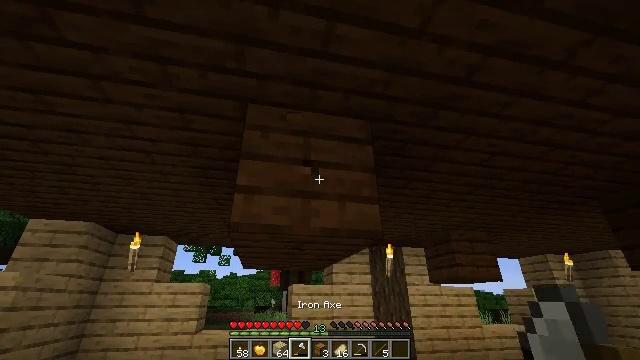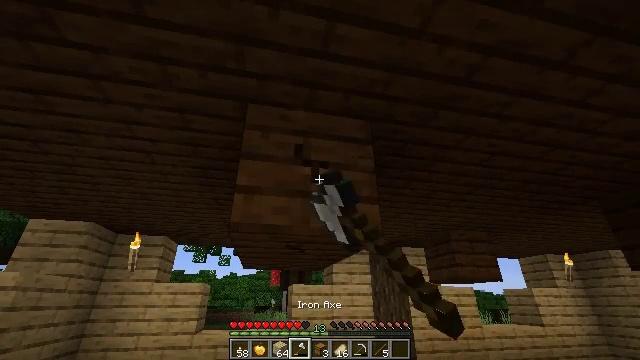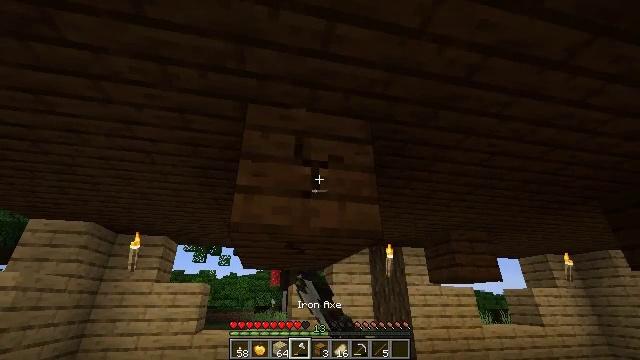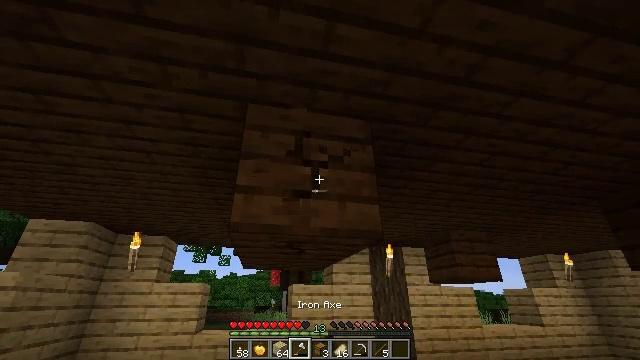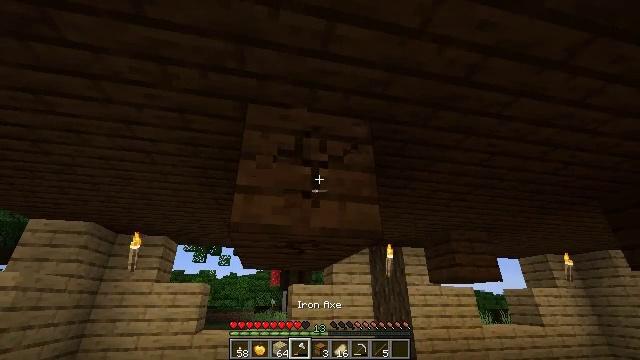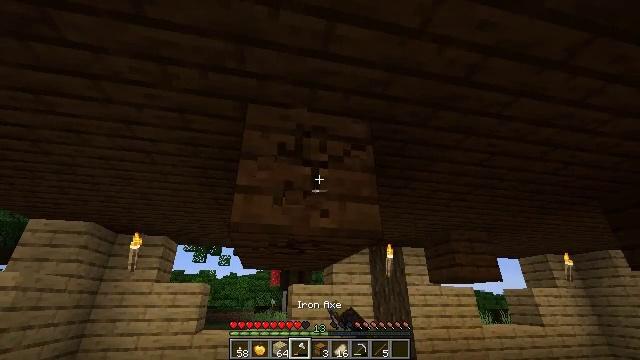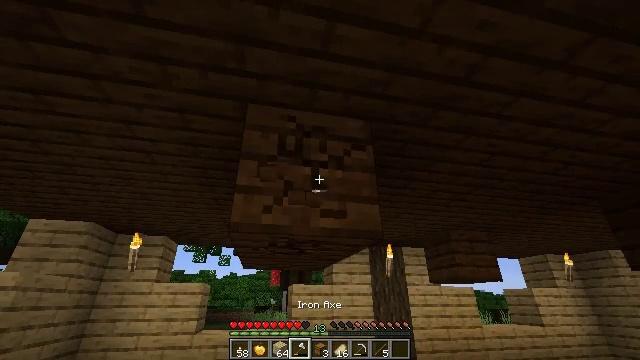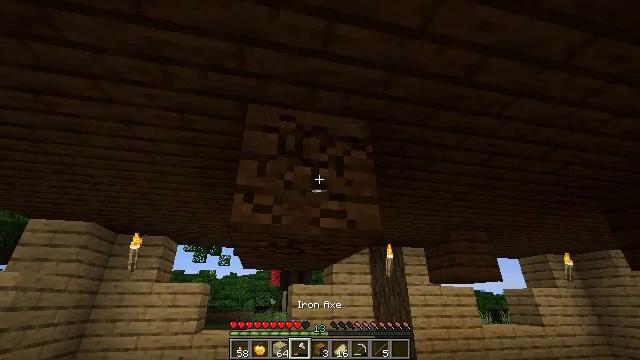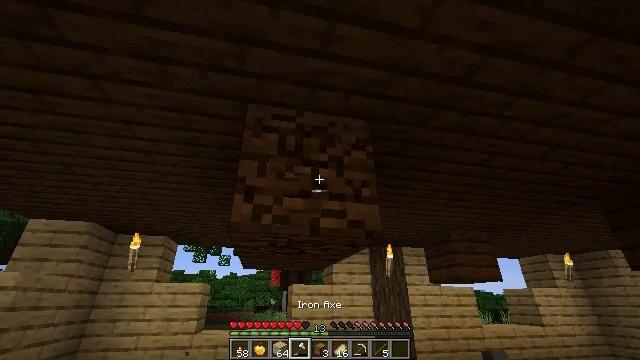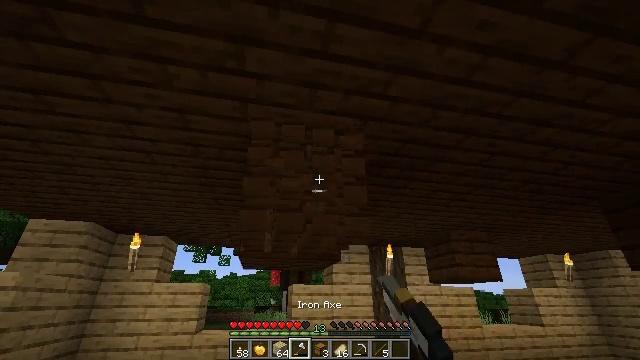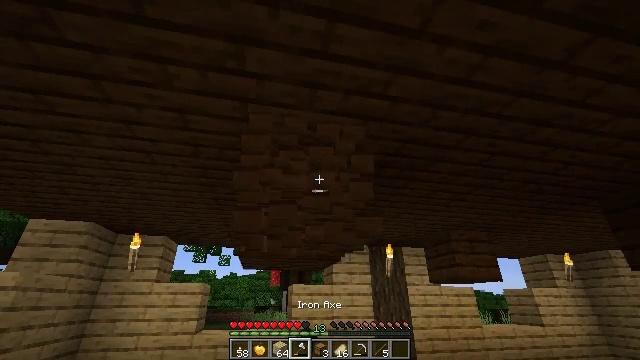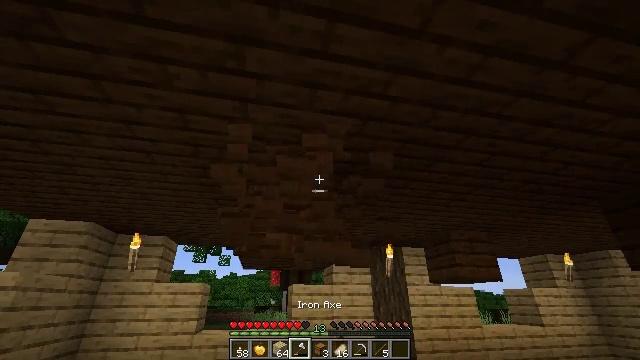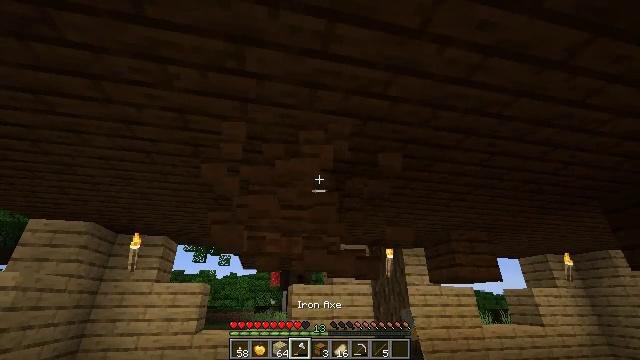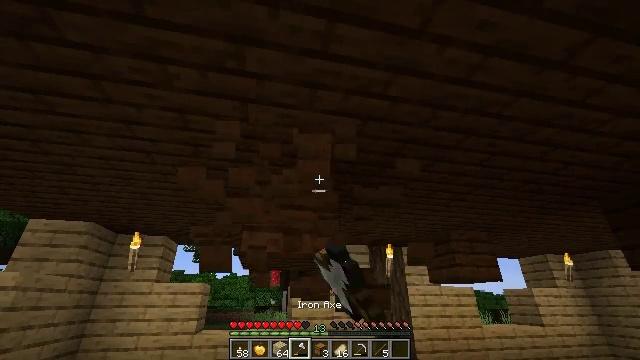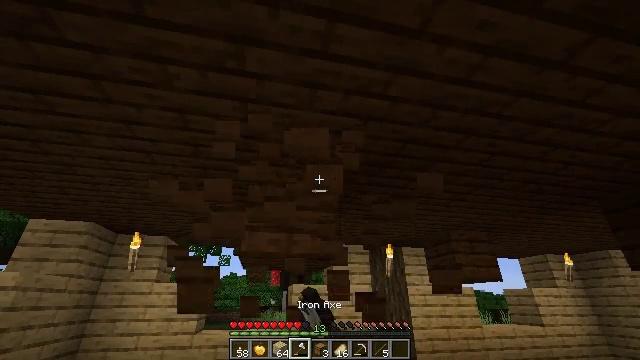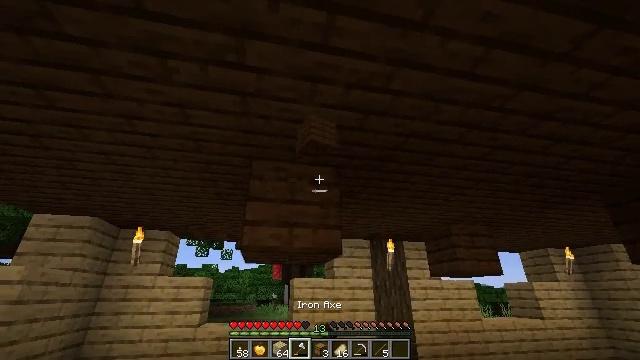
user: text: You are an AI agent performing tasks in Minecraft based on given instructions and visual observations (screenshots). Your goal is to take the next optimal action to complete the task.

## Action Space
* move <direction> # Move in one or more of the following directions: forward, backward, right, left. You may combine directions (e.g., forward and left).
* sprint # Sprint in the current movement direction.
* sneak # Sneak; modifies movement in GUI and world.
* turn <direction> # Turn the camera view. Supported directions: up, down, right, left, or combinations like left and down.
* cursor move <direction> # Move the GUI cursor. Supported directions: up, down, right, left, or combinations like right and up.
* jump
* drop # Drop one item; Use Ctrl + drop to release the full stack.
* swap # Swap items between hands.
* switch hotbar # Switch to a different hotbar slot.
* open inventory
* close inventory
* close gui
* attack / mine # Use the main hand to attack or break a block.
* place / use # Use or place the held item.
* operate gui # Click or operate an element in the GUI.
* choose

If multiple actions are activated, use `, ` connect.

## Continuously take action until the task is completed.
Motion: motion action
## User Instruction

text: Attack the dark oak planks to recycle them.
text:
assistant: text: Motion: attack / mine
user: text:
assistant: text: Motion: attack / mine
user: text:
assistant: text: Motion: attack / mine
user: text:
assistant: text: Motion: attack / mine
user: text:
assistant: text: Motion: attack / mine
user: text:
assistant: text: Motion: attack / mine
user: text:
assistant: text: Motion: attack / mine
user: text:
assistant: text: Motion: attack / mine
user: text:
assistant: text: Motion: attack / mine
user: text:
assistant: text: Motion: attack / mine
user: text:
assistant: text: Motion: attack / mine
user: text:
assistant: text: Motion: attack / mine
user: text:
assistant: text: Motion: attack / mine
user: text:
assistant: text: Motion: attack / mine
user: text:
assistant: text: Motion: turn down
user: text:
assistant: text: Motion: turn down
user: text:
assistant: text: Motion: turn right and down
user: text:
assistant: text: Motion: turn right and down
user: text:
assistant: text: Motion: turn right and down
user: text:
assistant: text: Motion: move forward, attack / mine
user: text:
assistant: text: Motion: move forward, turn left and up, attack / mine
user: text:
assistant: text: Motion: move forward, turn left and up, attack / mine
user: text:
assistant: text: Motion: move forward, turn left and up, attack / mine
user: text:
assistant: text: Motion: move forward, turn left and up, attack / mine
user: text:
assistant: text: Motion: move forward, turn left and up, attack / mine
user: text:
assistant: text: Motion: move forward, turn left and up, attack / mine
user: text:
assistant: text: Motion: turn left and up, attack / mine
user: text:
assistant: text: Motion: turn left and up, attack / mine
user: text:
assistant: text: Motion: attack / mine
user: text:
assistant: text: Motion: attack / mine